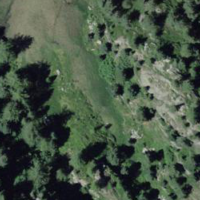
EUNIS habitat code: 31
Species observed at this site:
Troglodytes troglodytes